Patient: sex M, age 45
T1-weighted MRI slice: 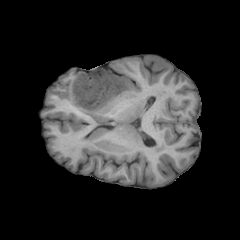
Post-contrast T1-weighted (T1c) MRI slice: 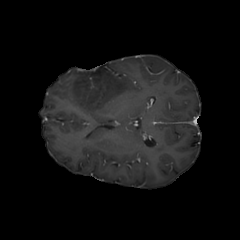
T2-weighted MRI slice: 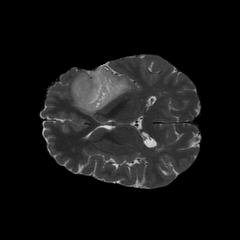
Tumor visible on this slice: yes
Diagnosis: Oligodendroglioma, IDH-mutant, 1p/19q-codeleted
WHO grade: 2